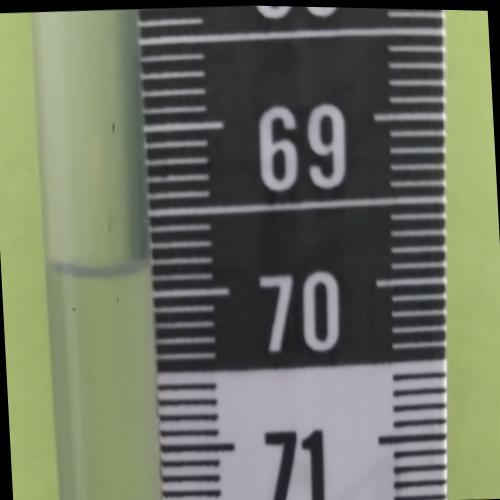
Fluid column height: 69.8 cm